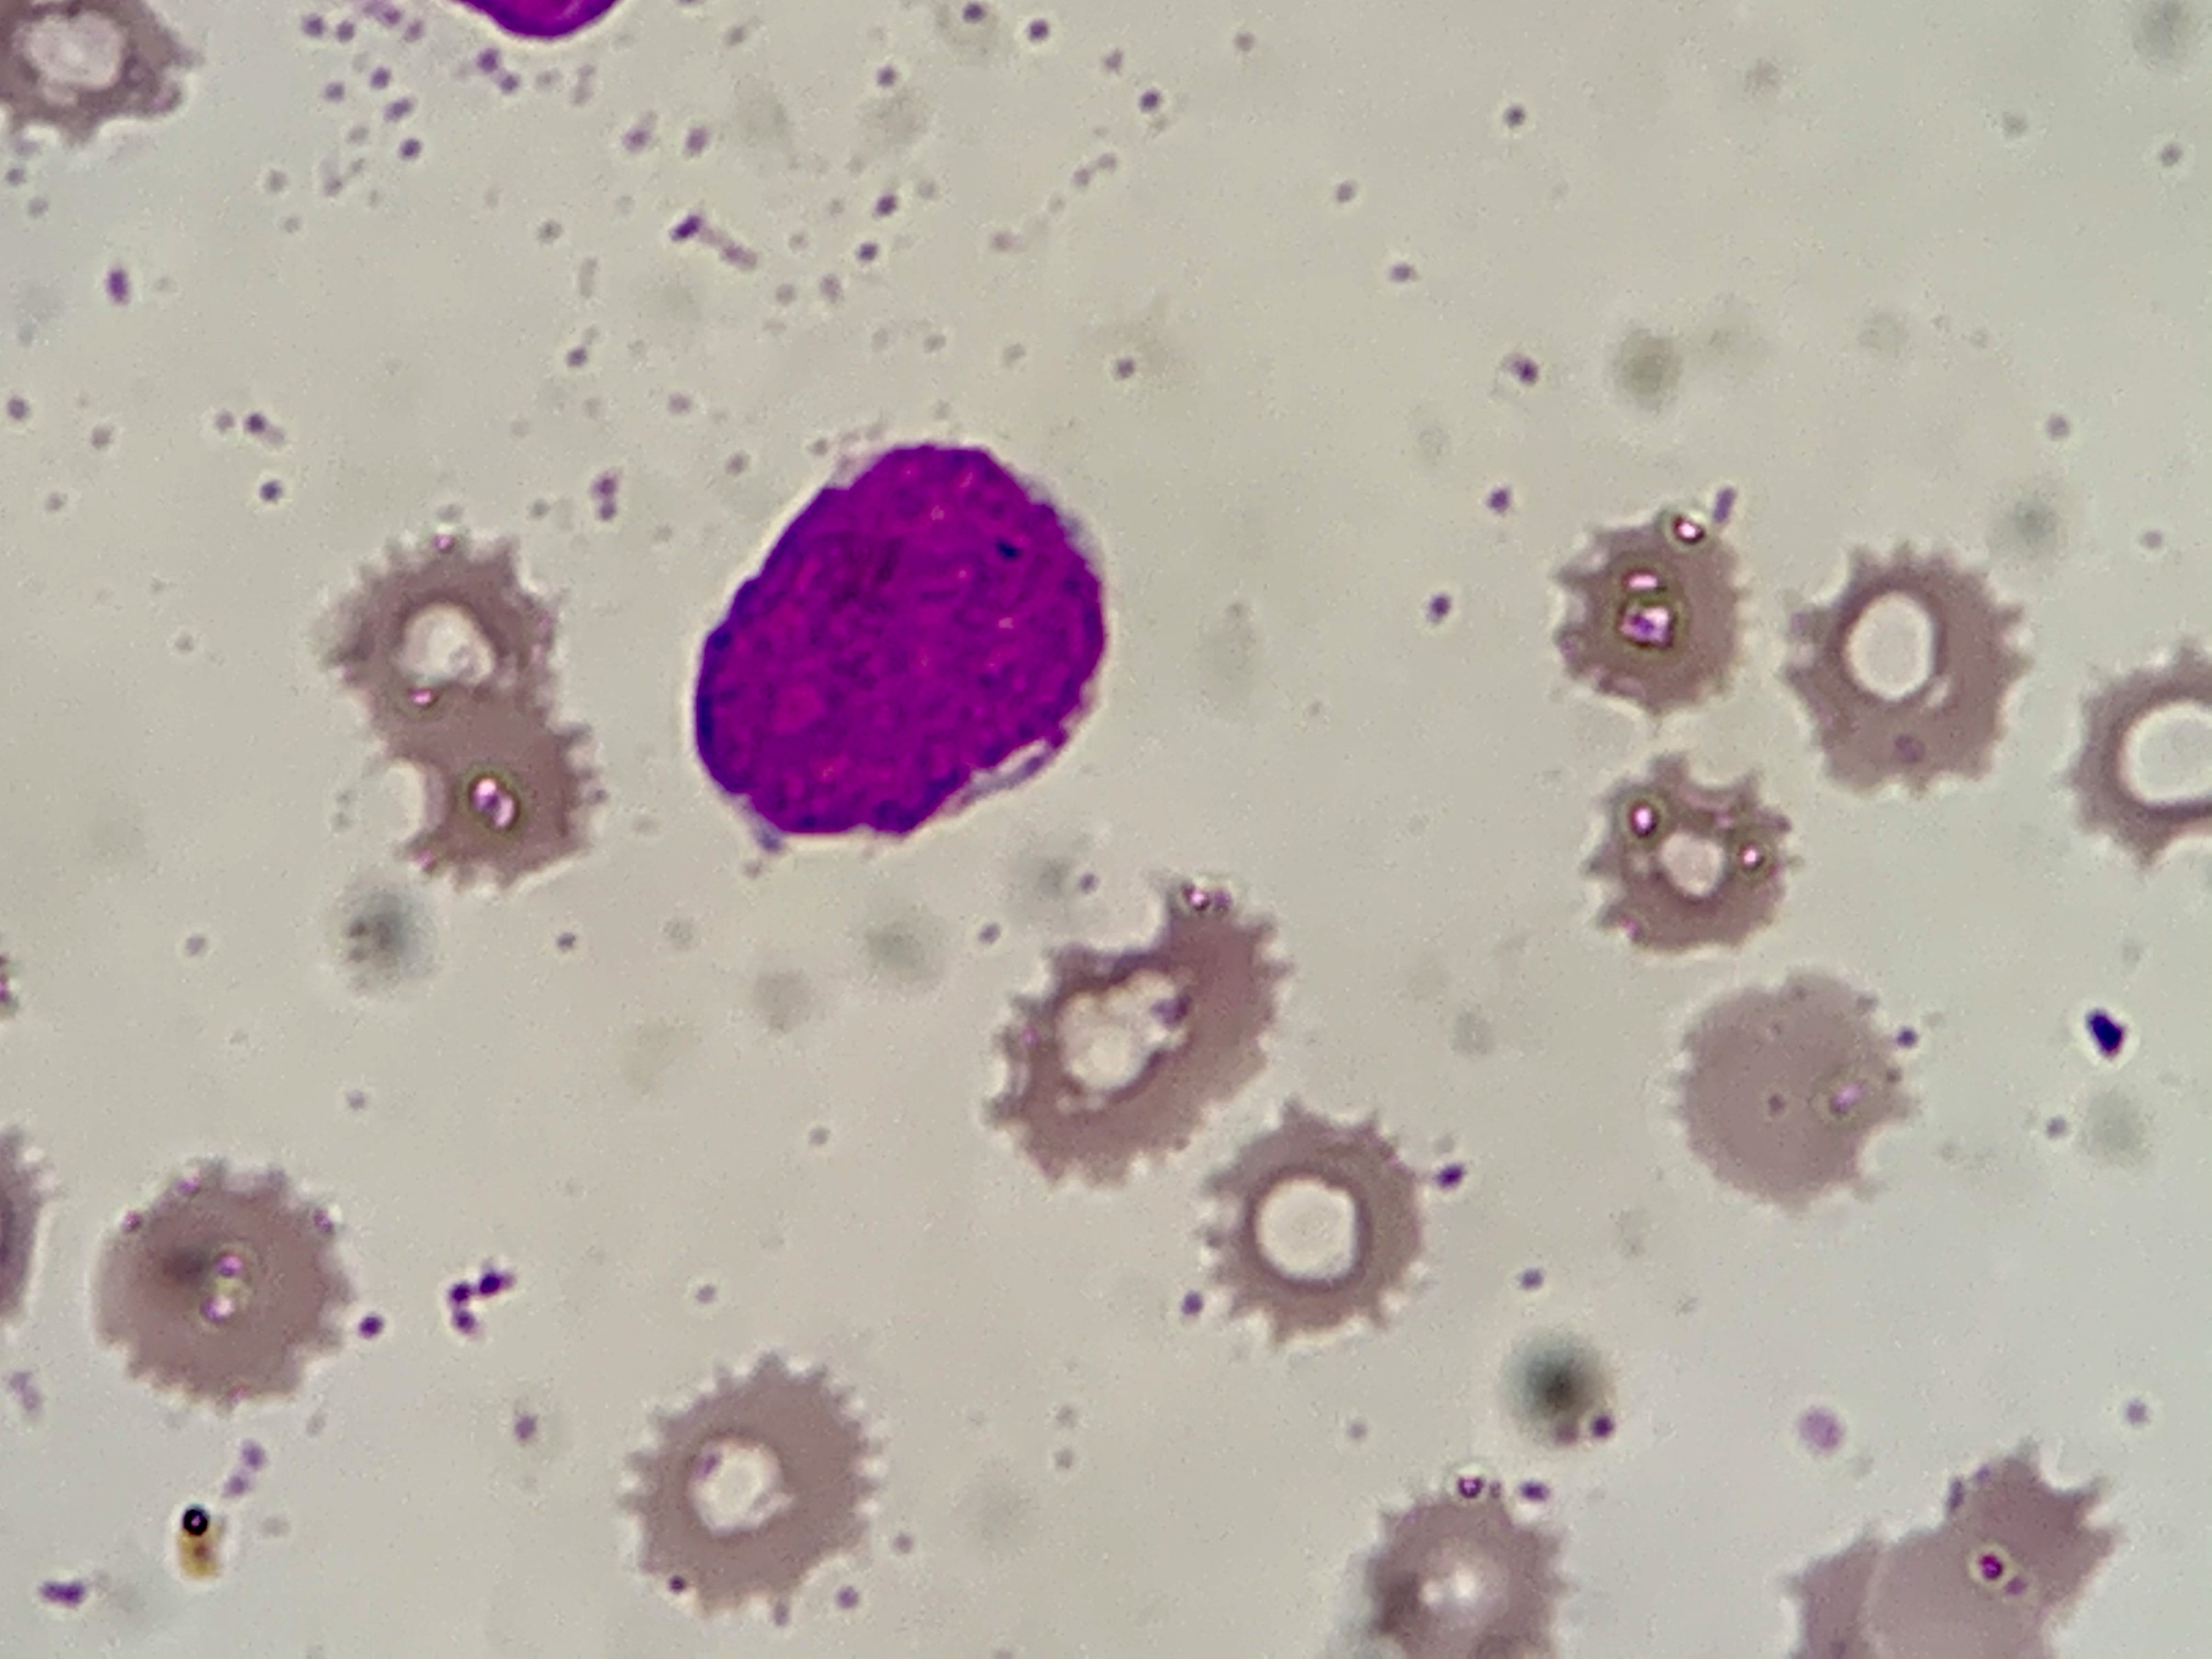
Cell type: BLAST CELLS